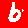
Digit: 6